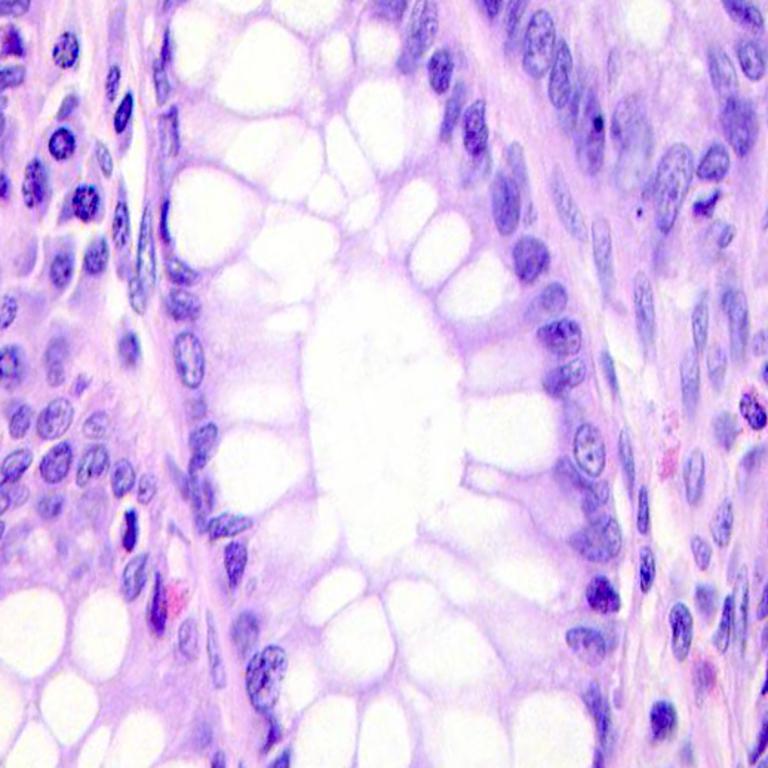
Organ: colon
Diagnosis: benign